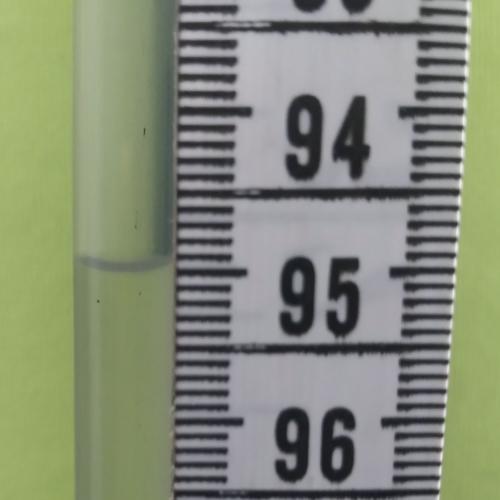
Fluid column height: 94.9 cm